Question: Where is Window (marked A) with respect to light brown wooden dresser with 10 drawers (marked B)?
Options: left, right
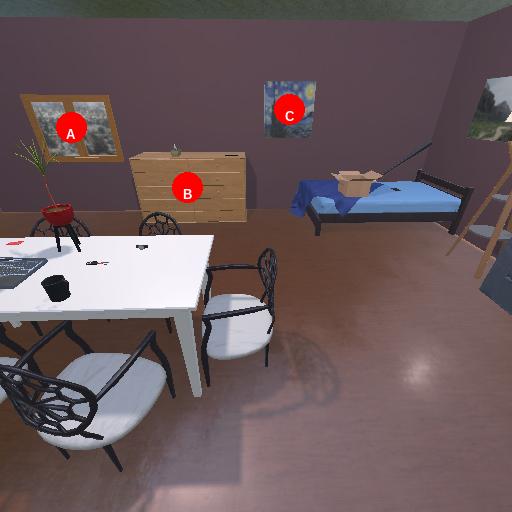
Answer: left